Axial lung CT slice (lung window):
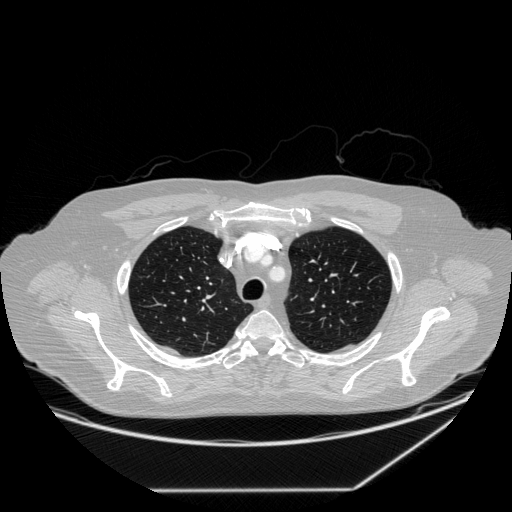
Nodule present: no